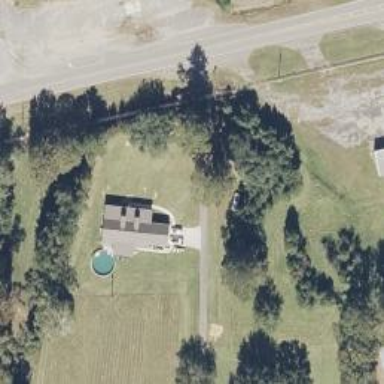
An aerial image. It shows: Driveway.